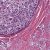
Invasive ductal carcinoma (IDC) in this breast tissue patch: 0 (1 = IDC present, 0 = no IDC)